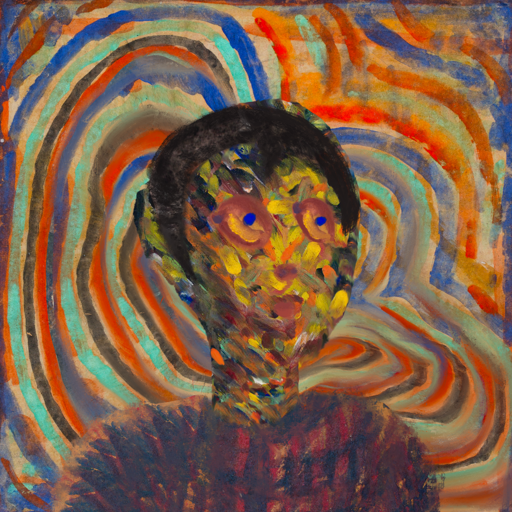
Background: Sisters, Head And Neck Side: An_Impression, Face Side: Mother_And_Son_Son, Bust: In_The_Sun, Hair Side: Roy_Bahadur, Head Accessory: Blank, Second Necklace: Blank, Necklace: Blank, Baby: Blank